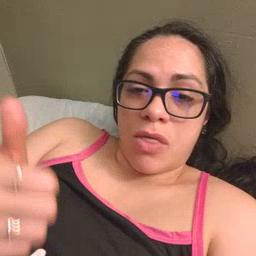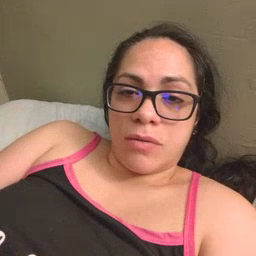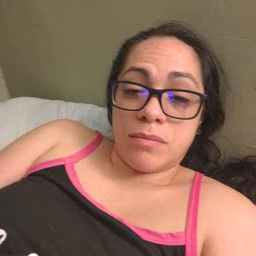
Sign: another